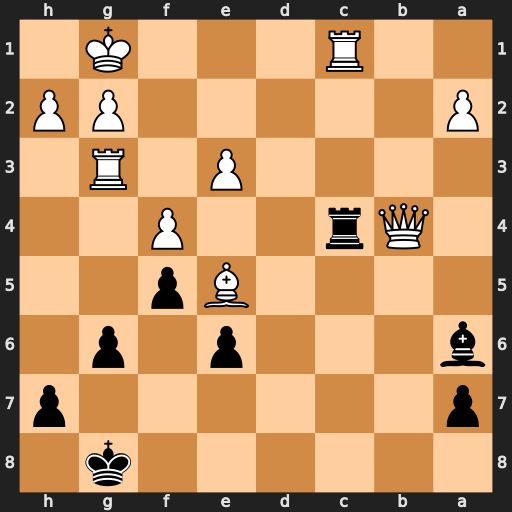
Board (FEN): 6k1/p6p/b3p1p1/4Bp2/1Qr2P2/4P1R1/P5PP/2R3K1
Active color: b
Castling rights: -
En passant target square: -
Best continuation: Rxc1+ Qe1 Rxe1+ Kf2 Rf1#